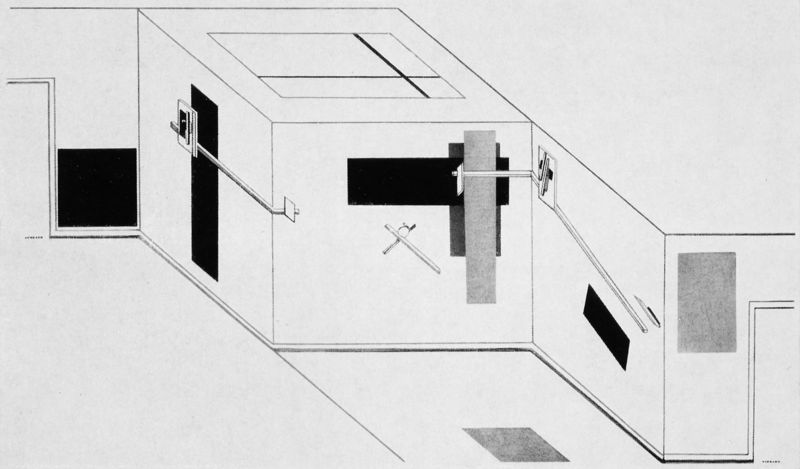
Titel: Prounenraum, Aufriss für die Große Berliner Kunstausstellung
Künstler: El Lissitzky
Schlagwörter: weiß, kubismus, fenster, grau, raum, schwarz, skizze, tür, zeichnung, zimmer, gebäude, schloss, wand, architektur, innenraum, kontrast, perspektive, türen, russland, abstrakt, flächen, mauer, formen, türe, streifen, rechtecke, wände, karos, rechteck, linie, linear, dachfenster, schwarz weiss, räume, entwurf, bauhaus, quadrate, geometrisch, mauern, konstruktion, schwart, plan, illusion, optisch, geometrie, quadrat, viereck, kuben, installation, winkel, räumlich, leitung, motor, malewitsch, lnien, gemometrie, isometrisch, 3, 3d, zeishnung, fensert, size, waldweiss